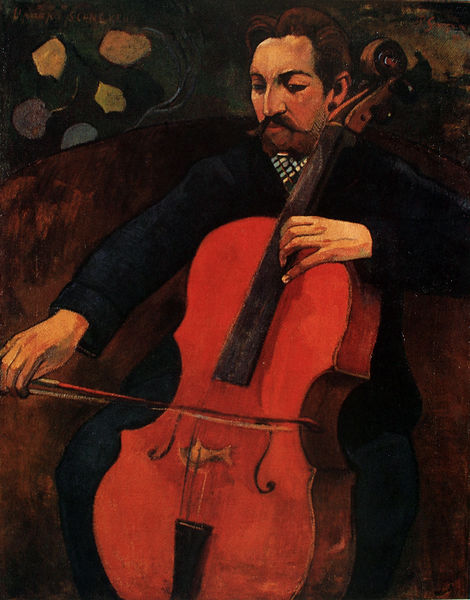
Titel: U paūpa Schneklud, Der Musiker Schneklud
Künstler: Paul Gauguin
Standort: Baltimore (Maryland)
Institution: Baltimore Museum of Art
Schlagwörter: blau, dunkel, gemälde, hand, mann, sitzen, braun, bunt, finger, hintergrund, holz, lichter, orange, schwarz, rot, flächig, karo, anzug, bart, schnurrbart, arme, hände, innenraum, instrument, portrait, porträt, öl, bass, kontrabass, musik, musiker, bogen, spieler, cello, spielen, ernst, musikinstrument, musizieren, manet, schnauzbart, schnauzer, gauguin, griff, künstler, flecken, bratsche, geige, geigenbogen, rotbraun, rötlich, saiten, schnecke, klänge, paul gauguin, streichinstrument, bassgeige, musiziert, konrabass, musizioeren